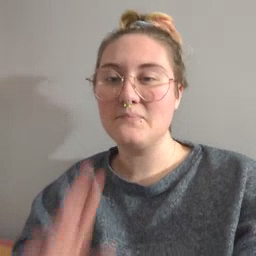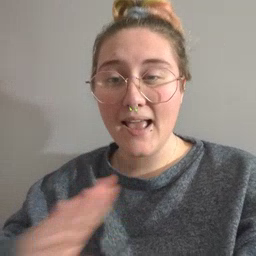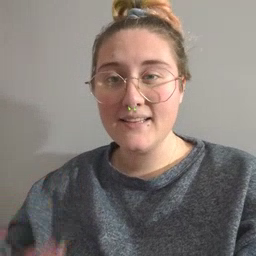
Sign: quiet